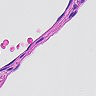
Metastatic tissue present: no